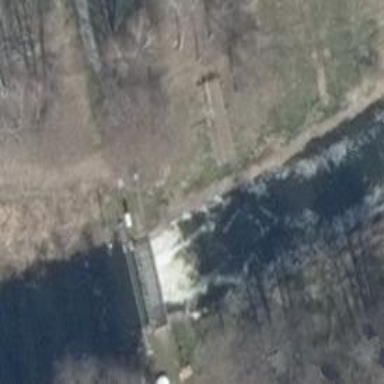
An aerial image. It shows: Weir along the waterway.